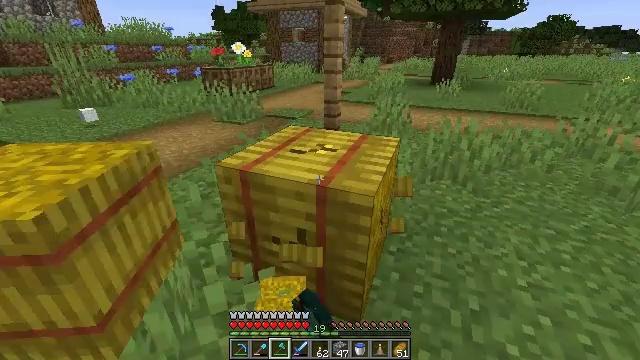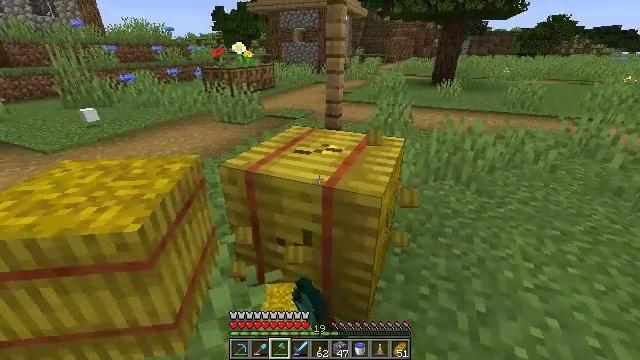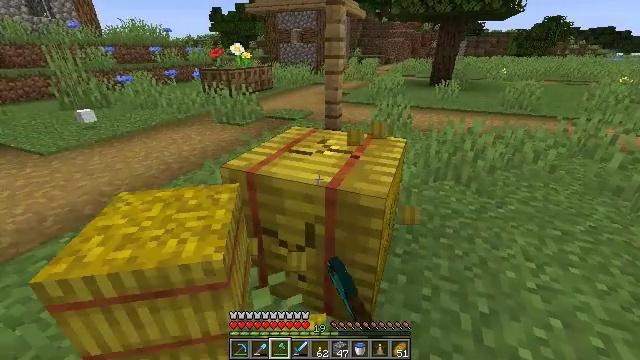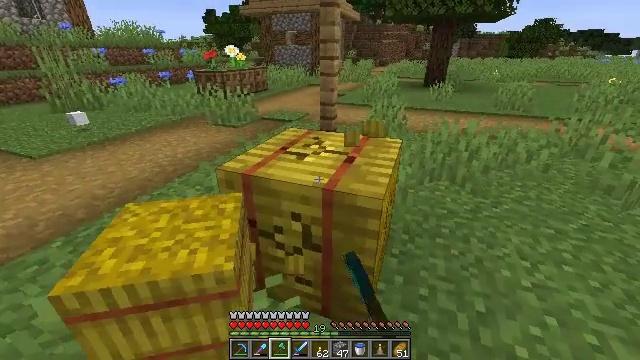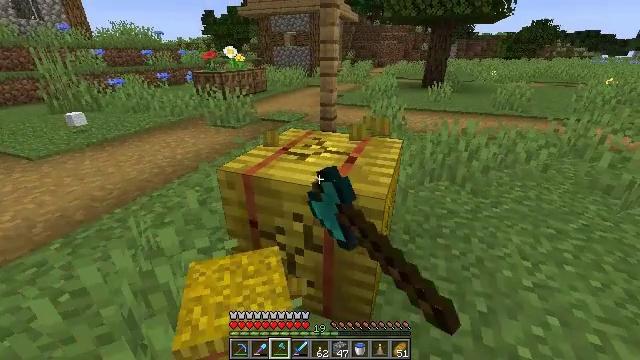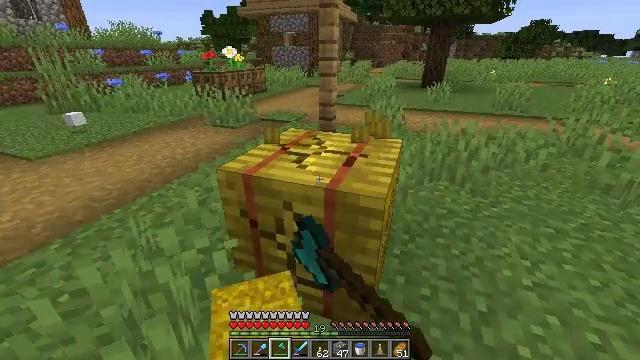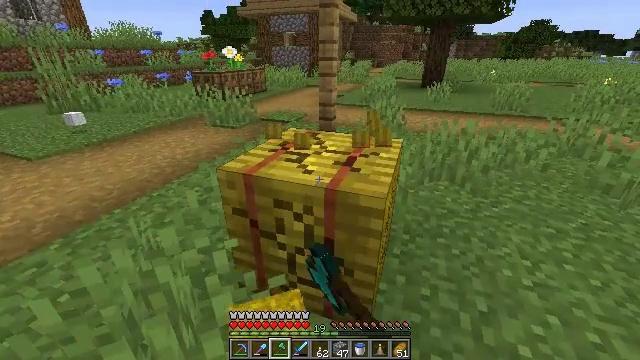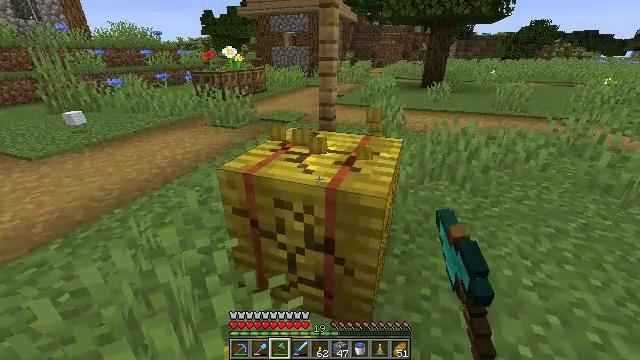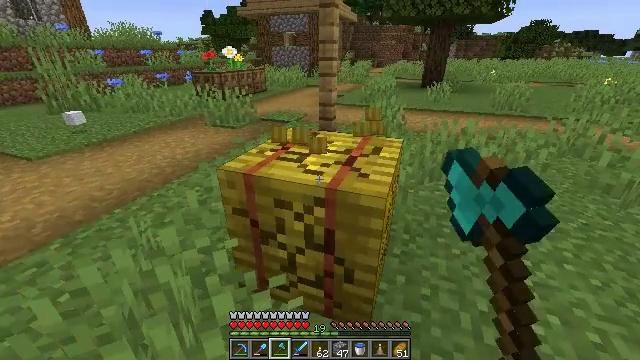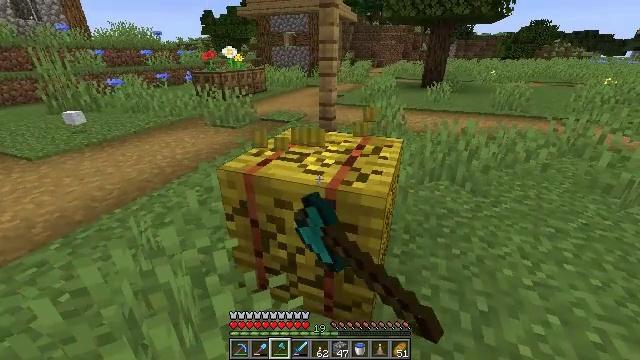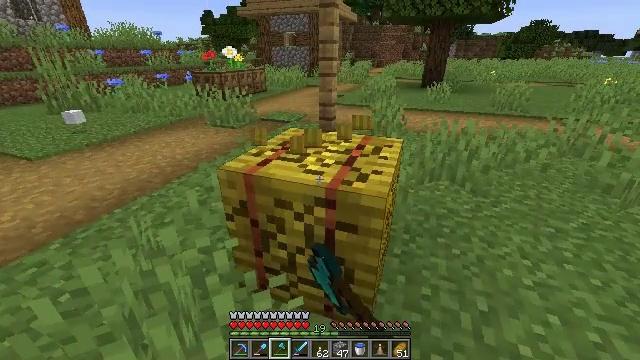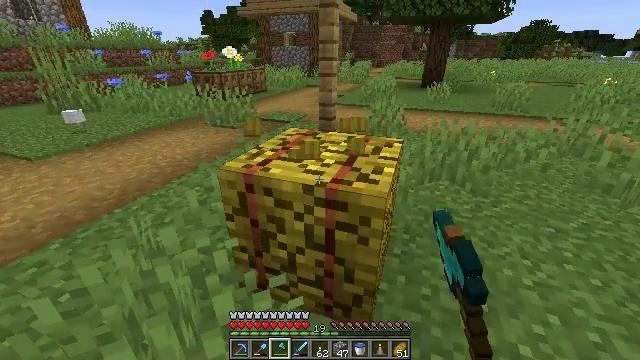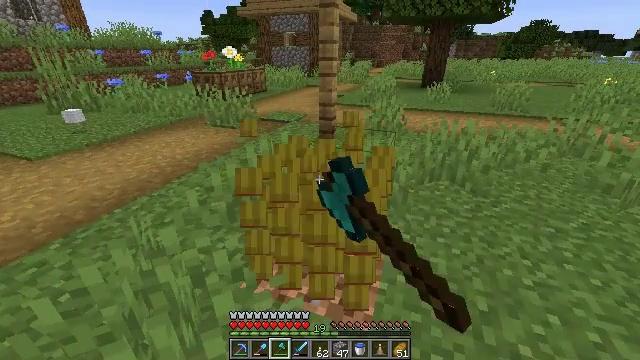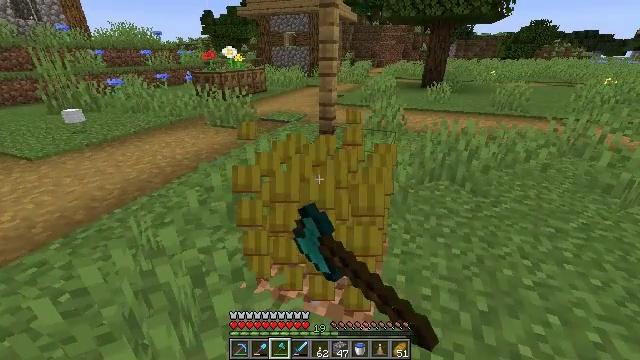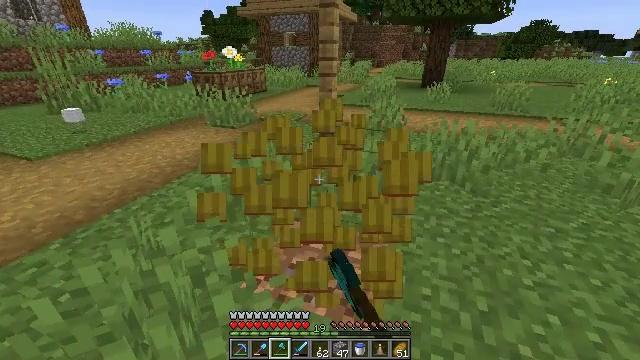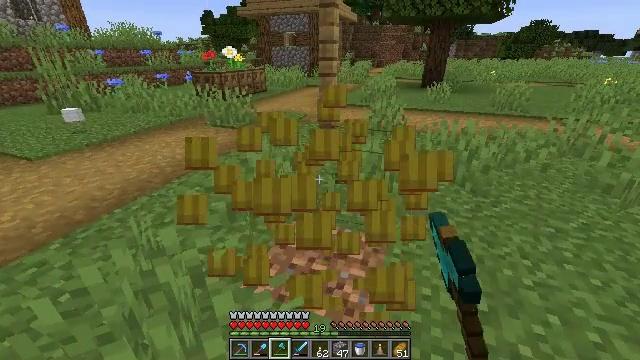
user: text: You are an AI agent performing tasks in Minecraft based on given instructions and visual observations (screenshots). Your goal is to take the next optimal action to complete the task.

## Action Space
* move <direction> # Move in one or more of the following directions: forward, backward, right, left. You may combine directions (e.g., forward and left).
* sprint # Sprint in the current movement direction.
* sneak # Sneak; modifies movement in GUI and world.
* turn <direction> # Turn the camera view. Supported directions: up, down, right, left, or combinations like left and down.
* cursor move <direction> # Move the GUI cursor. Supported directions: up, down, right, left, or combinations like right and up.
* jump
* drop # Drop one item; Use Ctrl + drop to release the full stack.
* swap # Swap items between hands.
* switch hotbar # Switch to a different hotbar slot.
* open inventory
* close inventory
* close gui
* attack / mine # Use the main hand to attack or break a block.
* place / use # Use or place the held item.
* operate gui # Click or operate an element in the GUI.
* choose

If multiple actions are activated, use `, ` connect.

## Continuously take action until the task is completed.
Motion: motion action
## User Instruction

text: Collect a hay block for crafting.
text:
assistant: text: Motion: attack / mine
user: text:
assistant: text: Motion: attack / mine
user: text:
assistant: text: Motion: turn right, attack / mine
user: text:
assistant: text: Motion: attack / mine
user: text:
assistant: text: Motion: attack / mine
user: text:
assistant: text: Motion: attack / mine
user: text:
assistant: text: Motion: attack / mine
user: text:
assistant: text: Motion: attack / mine
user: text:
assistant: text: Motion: attack / mine
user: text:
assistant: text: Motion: attack / mine
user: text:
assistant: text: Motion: attack / mine
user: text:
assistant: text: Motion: attack / mine
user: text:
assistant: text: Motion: attack / mine
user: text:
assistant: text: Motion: attack / mine
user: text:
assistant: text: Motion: attack / mine
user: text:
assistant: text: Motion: attack / mine
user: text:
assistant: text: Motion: attack / mine